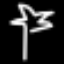
Label: palm tree